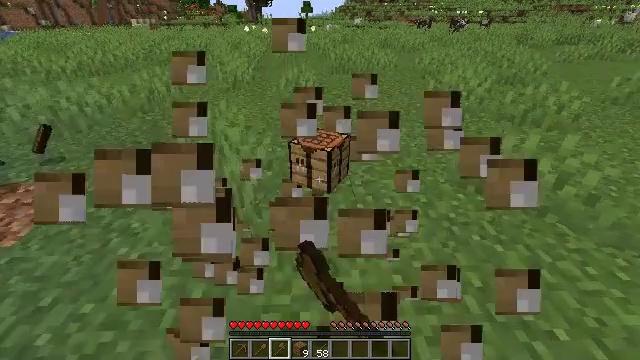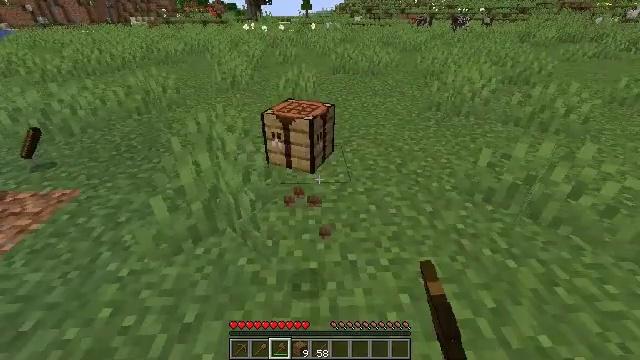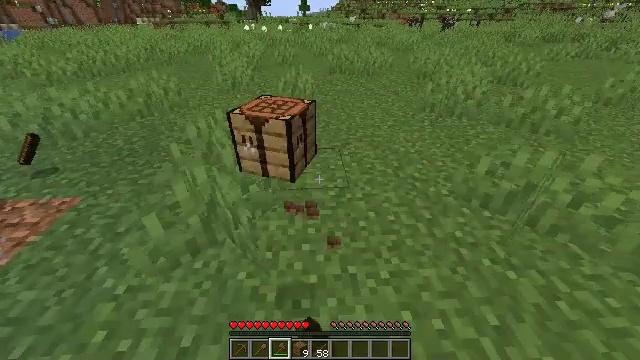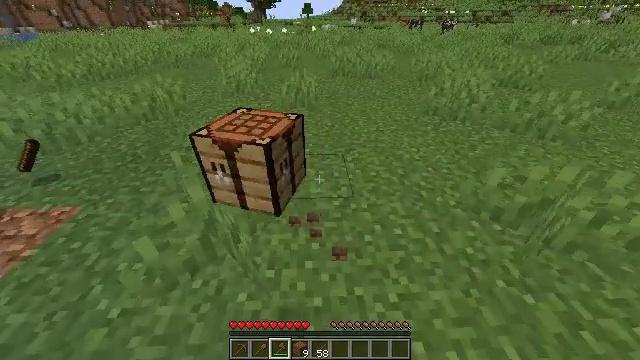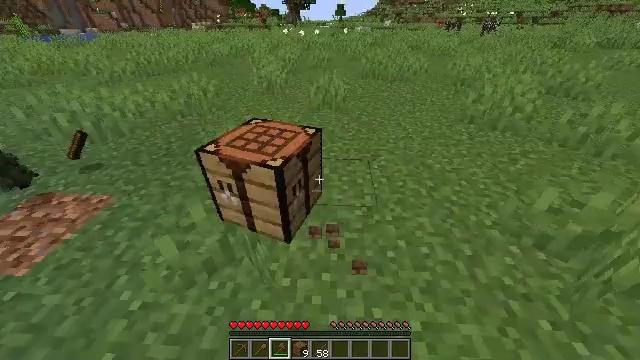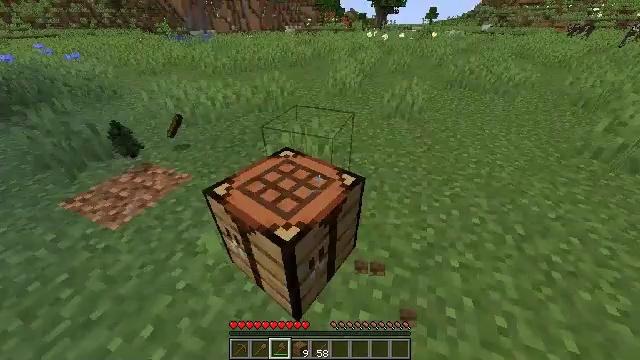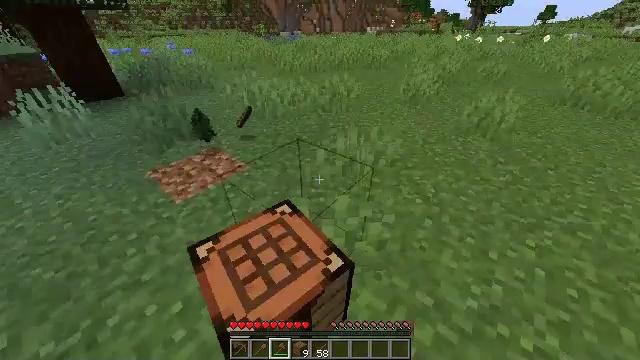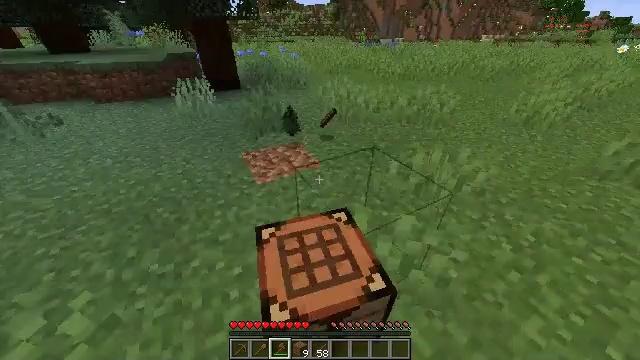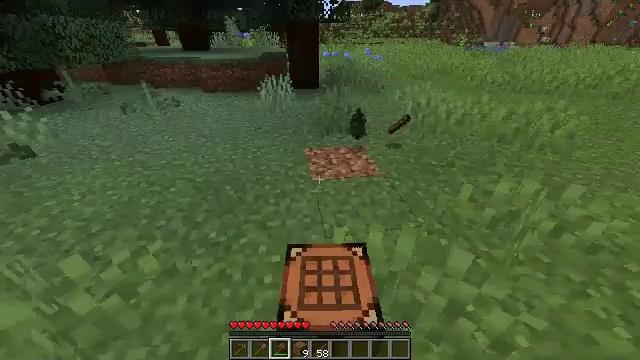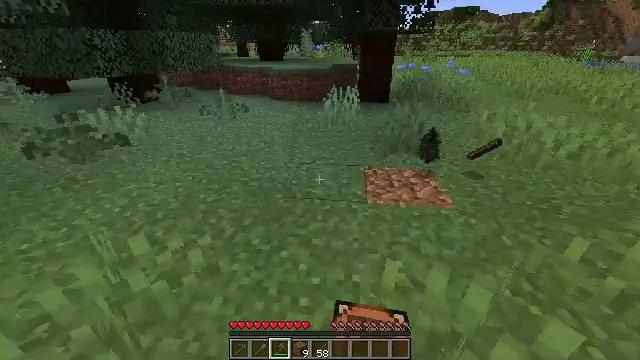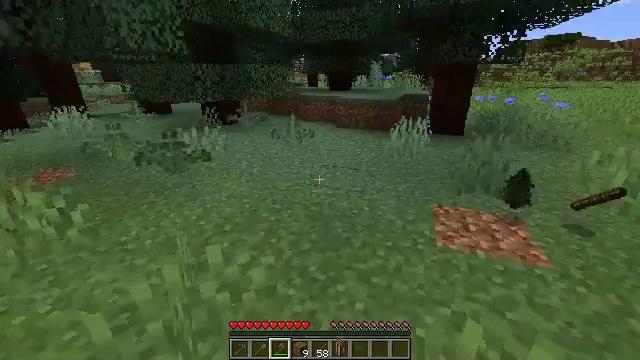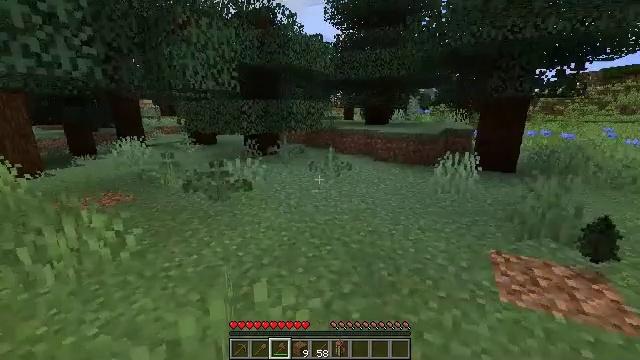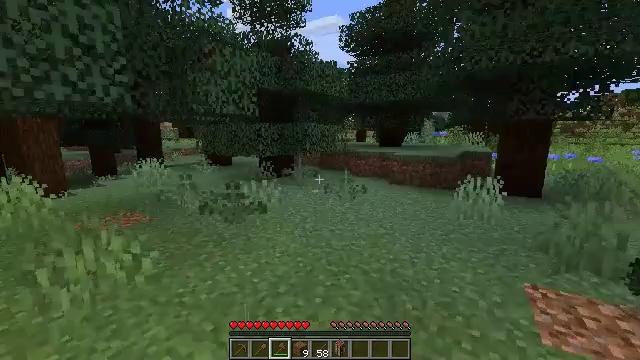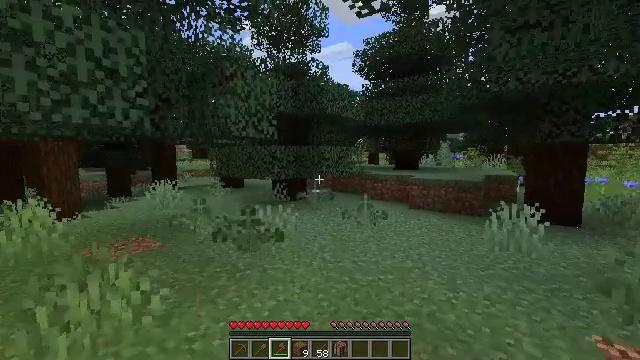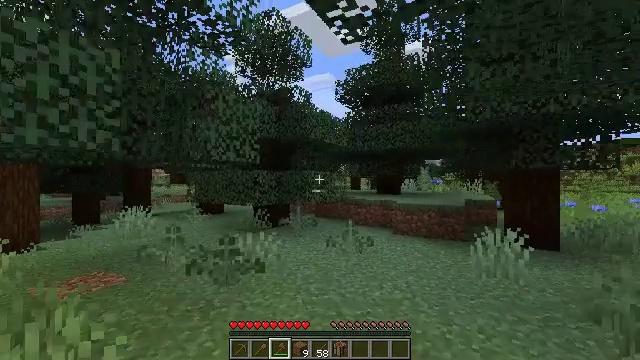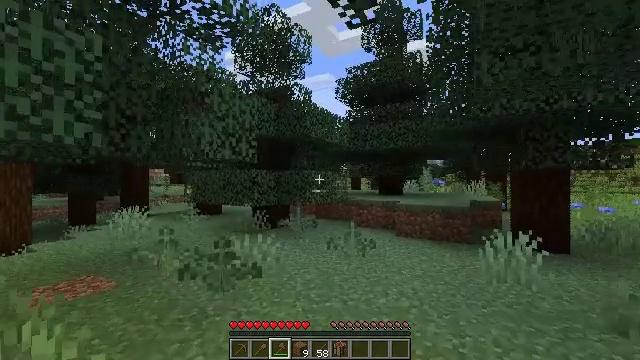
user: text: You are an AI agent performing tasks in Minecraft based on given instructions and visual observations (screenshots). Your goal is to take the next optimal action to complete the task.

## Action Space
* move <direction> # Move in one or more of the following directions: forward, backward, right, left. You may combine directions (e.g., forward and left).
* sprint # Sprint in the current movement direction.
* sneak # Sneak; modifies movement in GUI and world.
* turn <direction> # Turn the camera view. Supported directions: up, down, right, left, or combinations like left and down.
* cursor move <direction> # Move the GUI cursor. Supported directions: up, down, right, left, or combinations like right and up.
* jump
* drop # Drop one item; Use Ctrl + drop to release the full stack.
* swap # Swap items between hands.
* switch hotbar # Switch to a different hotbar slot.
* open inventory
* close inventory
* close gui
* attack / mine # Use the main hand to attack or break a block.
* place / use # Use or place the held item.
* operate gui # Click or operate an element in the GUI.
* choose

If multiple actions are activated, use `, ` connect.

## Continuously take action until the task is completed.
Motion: motion action
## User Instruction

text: Collect spruce log for building materials.
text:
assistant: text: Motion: move forward, attack / mine
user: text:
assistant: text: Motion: move forward, turn down, attack / mine
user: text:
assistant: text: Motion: move forward, turn down
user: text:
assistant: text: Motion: move forward, turn left
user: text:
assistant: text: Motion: move forward, turn left
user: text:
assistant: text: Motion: turn left
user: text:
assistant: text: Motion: turn left and up
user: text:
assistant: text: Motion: turn left
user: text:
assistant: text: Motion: move left, turn left and up
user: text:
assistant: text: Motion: move left, turn left and up
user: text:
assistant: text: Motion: move forward and move left, turn left and up
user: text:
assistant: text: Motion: move forward and move left, turn left and up
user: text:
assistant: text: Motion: move forward, turn left and up
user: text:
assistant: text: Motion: move forward, turn right and up
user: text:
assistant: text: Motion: move forward
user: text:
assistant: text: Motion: move forward and move left
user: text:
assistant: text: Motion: move forward and move left
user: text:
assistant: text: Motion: move forward and move left
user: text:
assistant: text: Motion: move forward and move left, turn left and up
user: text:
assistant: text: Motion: move left, turn left
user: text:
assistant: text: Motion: move left, turn left
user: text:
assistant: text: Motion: move left, turn down
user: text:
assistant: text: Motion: move forward and move left
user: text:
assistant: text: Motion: move forward and move left
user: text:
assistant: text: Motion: move forward
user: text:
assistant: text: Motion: move forward
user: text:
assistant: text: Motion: move forward, turn right
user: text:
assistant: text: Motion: move forward
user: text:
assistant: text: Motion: move forward, turn right
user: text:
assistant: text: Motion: move forward, turn right